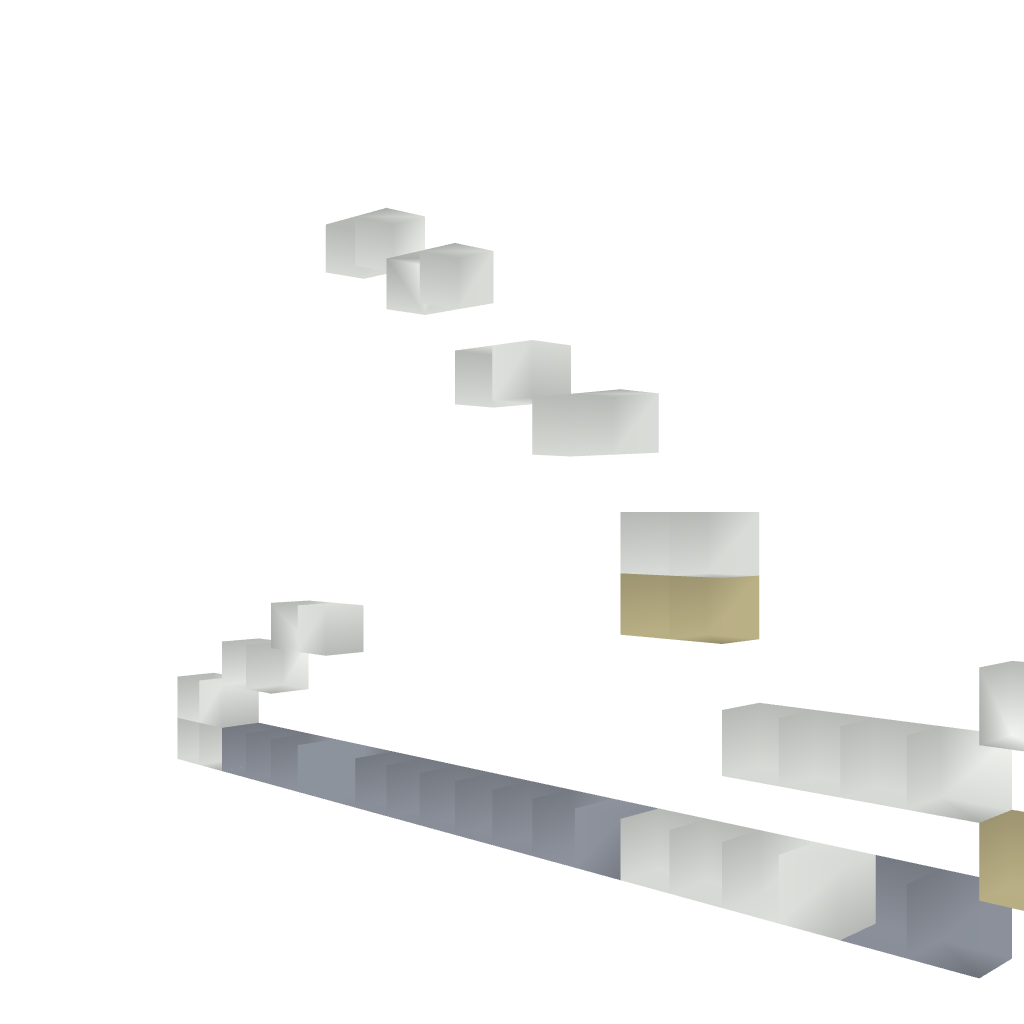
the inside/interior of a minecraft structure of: King's Quest